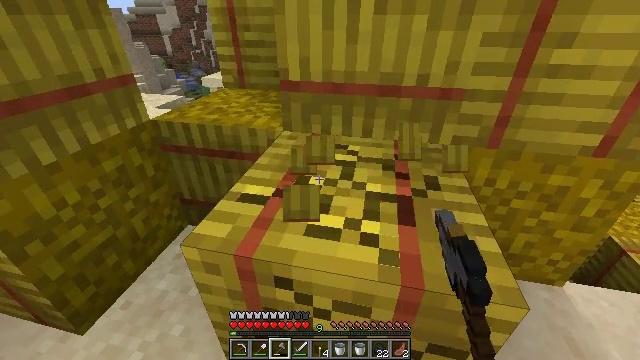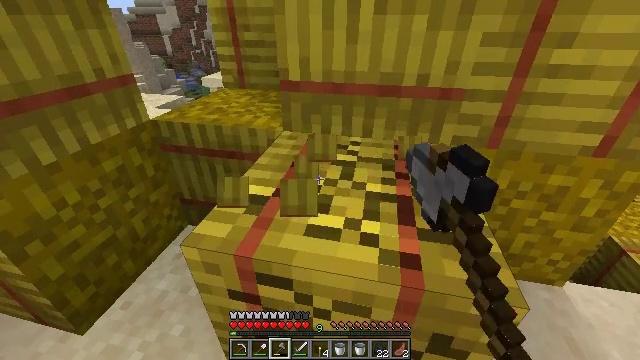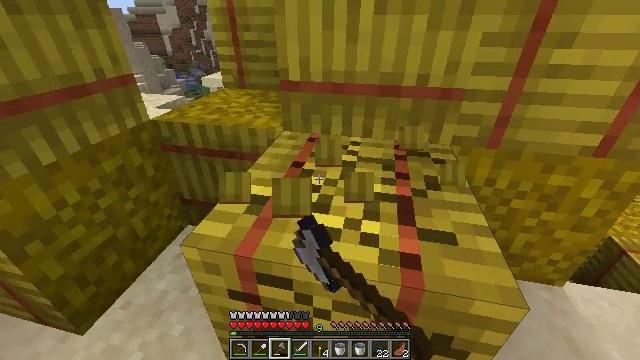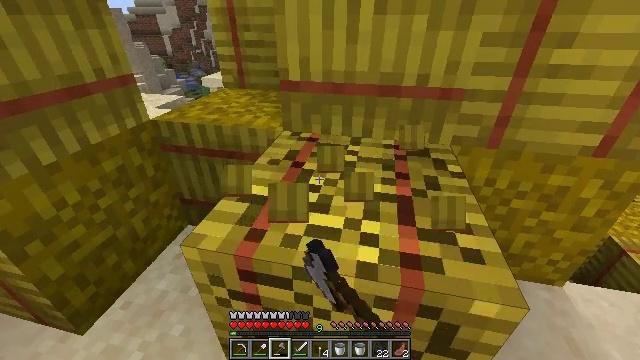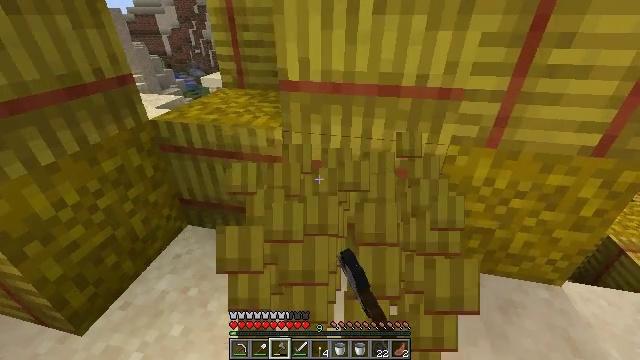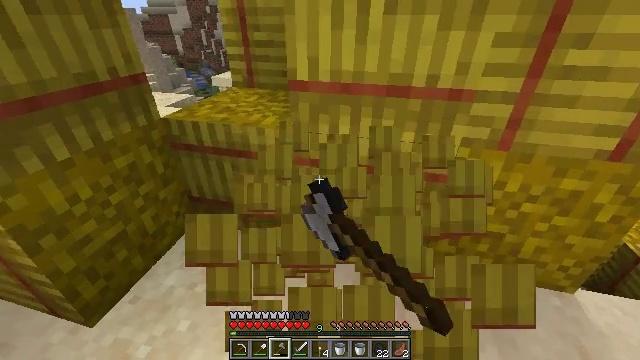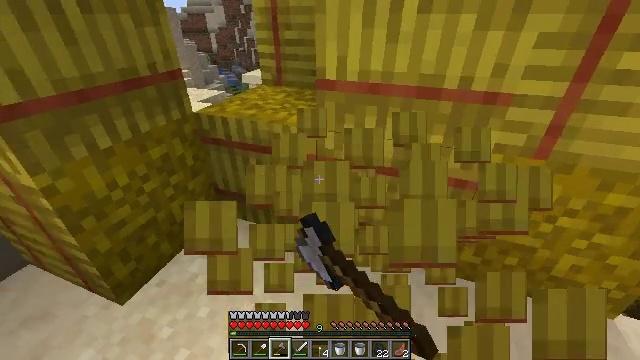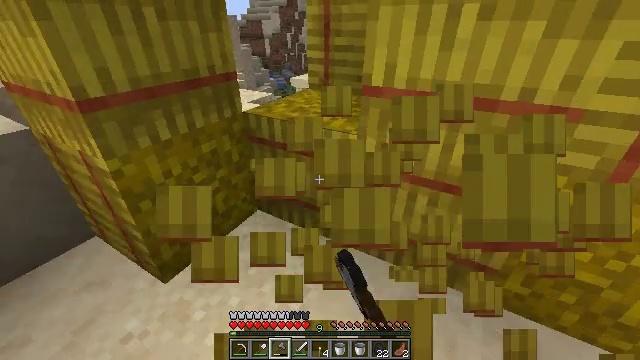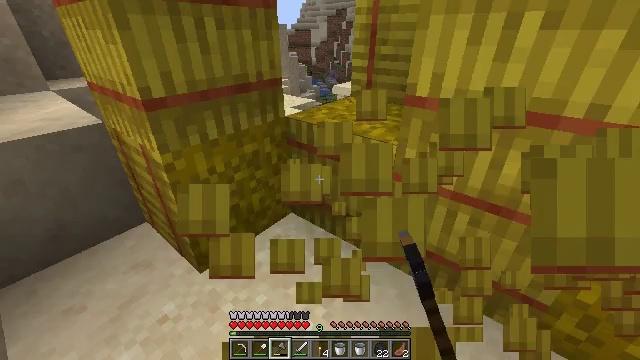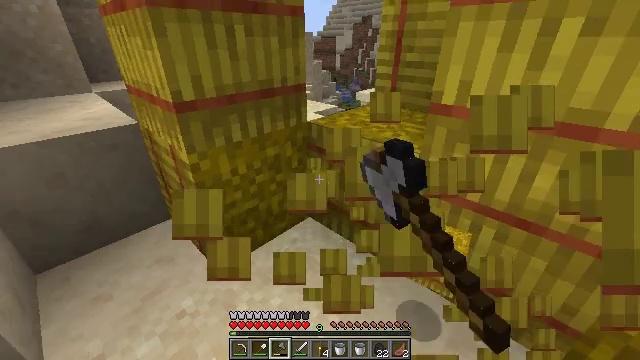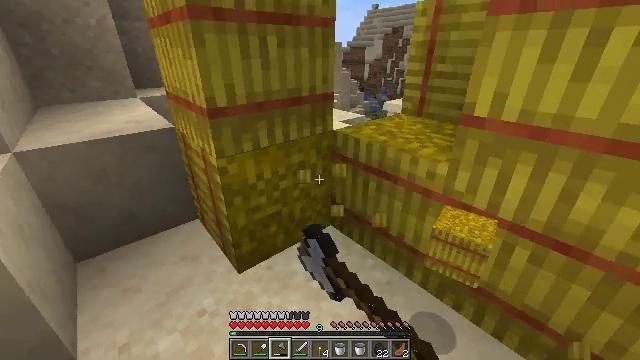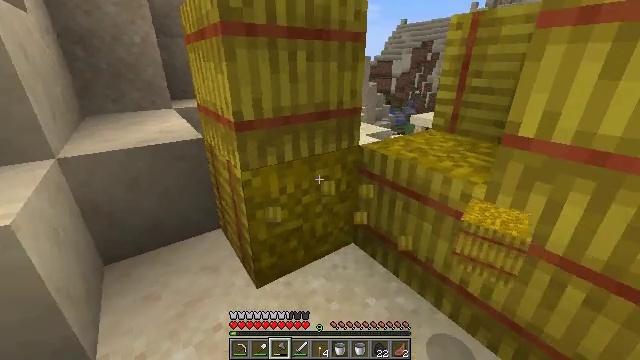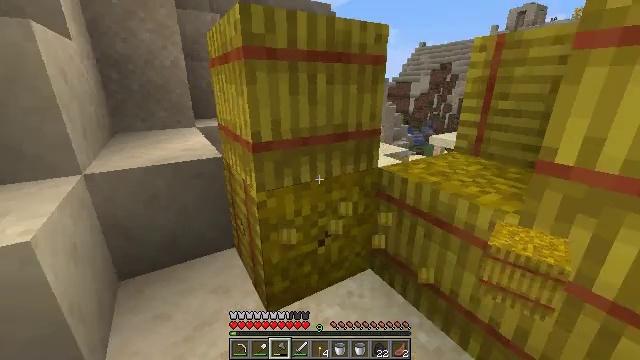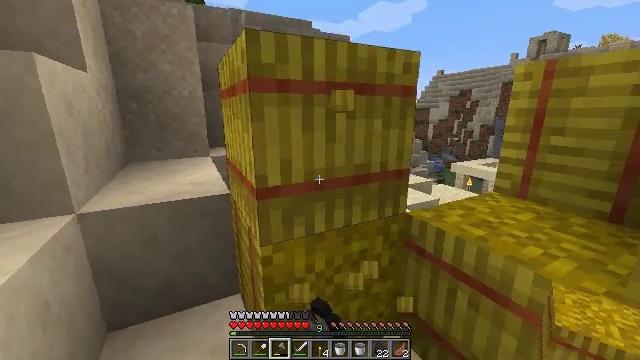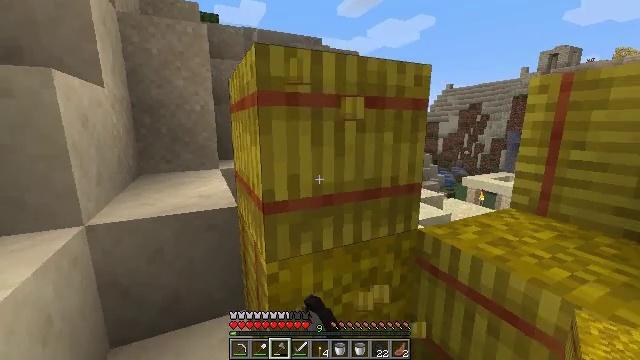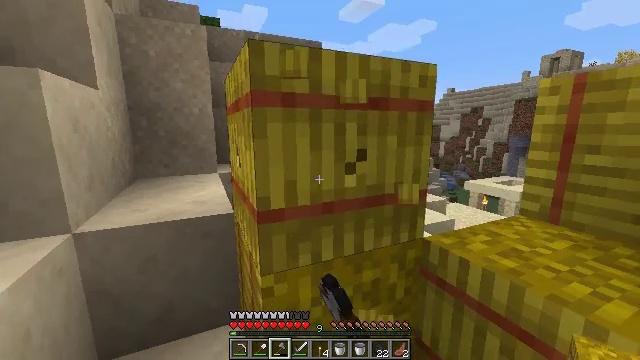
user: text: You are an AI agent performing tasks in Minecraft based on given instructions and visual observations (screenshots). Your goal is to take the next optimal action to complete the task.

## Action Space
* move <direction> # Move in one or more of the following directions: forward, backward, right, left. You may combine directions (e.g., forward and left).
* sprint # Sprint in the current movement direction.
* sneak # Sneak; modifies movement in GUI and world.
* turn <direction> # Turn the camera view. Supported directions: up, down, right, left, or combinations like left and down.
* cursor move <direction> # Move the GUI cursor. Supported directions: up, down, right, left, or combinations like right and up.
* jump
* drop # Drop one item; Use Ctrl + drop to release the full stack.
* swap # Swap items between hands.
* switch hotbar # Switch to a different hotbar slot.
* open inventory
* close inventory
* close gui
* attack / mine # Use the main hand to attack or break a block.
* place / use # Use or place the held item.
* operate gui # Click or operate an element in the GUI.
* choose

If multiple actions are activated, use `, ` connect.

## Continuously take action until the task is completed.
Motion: motion action
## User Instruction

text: Harvest hay blocks from the village.
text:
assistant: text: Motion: attack / mine
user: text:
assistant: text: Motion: attack / mine
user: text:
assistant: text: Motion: attack / mine
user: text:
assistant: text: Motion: attack / mine
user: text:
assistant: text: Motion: turn left, attack / mine
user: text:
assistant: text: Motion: turn left, attack / mine
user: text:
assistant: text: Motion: turn left and up, attack / mine
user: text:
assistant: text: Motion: turn left and up, attack / mine
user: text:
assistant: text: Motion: turn left and up, attack / mine
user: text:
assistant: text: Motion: turn left and up, attack / mine
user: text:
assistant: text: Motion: move forward, turn left and up, attack / mine
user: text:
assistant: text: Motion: move forward, turn left and up, attack / mine
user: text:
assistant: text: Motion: move forward, turn left and up, attack / mine
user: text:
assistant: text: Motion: turn left and up, attack / mine
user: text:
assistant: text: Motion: attack / mine
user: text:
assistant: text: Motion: attack / mine
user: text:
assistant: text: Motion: attack / mine
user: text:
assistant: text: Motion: attack / mine
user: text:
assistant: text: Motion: attack / mine
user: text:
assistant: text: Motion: attack / mine
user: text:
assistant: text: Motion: attack / mine
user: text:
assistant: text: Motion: attack / mine
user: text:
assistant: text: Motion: attack / mine
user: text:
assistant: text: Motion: attack / mine
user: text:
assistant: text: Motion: attack / mine
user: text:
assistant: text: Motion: attack / mine
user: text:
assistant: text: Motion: turn right and down, attack / mine
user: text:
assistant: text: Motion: turn down, attack / mine
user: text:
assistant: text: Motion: move forward and move left, turn right and down, attack / mine
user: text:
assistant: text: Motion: move forward and move left, turn right and down, attack / mine